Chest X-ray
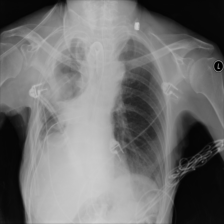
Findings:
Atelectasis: negative
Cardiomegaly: negative
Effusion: negative
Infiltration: negative
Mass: negative
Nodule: negative
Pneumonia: negative
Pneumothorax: negative
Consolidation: negative
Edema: negative
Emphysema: negative
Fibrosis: negative
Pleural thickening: negative
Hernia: negative